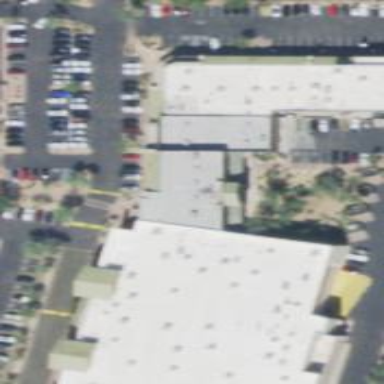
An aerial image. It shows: Veterinary facility.